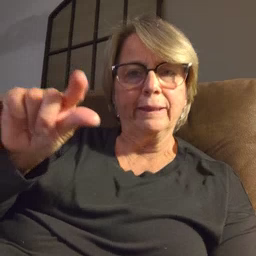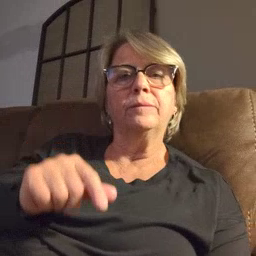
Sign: green